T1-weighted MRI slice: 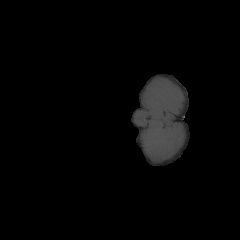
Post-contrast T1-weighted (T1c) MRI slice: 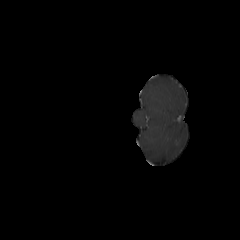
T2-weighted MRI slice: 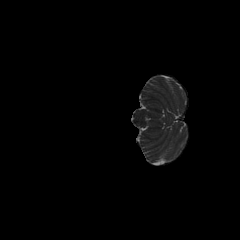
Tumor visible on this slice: no